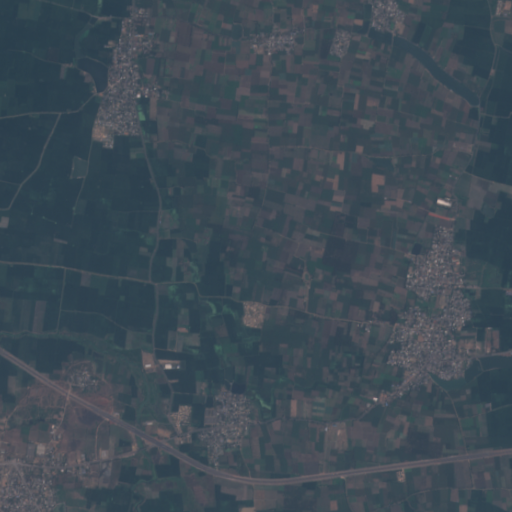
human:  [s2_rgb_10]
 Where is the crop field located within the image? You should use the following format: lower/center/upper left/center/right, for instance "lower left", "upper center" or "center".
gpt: The crop field is located in the center of the image.
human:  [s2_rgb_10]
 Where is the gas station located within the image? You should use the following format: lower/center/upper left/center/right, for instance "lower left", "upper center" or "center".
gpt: The gas station is located in the lower left of the image.
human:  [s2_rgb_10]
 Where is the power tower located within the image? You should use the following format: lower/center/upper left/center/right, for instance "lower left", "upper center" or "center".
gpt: The power tower is located in the left of the image.
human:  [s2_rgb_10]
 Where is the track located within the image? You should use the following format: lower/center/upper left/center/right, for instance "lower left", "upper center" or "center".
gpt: There is no track in the image.